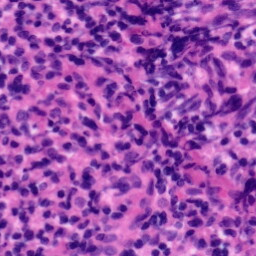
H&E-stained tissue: Tonsil